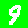
Digit: 9